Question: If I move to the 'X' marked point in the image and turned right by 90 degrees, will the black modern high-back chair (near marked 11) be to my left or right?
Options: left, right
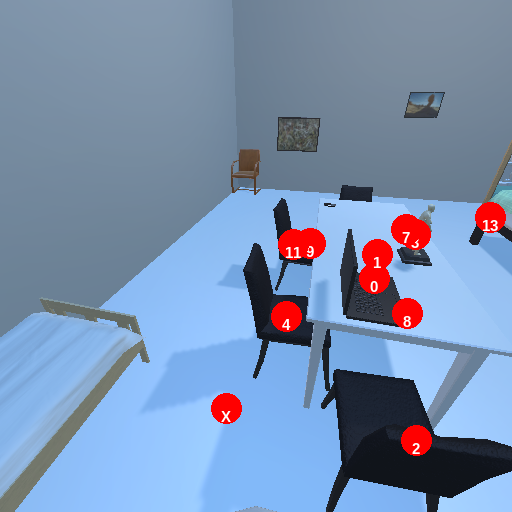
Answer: left